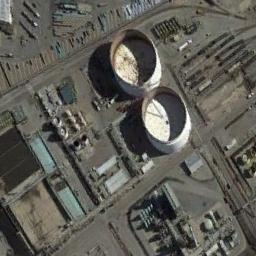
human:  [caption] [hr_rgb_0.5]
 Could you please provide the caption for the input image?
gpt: There are many buildings beside the storage tanks .

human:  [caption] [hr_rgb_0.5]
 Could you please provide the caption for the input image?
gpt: There are two white storage tanks on the bare land .

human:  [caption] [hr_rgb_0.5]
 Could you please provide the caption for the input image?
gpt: There are two rows of white storage tanks and several rows of gray storage tanks .

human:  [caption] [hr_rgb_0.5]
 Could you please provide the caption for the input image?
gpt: There are several neatly arranged large storage tanks and many cars in the factory .

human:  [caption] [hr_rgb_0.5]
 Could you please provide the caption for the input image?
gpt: There are two storage tanks of the same size .